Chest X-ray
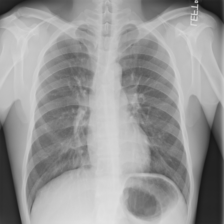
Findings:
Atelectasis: negative
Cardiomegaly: negative
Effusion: negative
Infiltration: negative
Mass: negative
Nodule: negative
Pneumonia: negative
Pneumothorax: negative
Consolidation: negative
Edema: negative
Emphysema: negative
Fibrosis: negative
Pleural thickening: negative
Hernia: negative